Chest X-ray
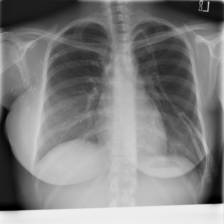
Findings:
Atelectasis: negative
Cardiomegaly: negative
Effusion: negative
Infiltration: negative
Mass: negative
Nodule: negative
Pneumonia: negative
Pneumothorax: negative
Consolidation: negative
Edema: negative
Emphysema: negative
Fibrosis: negative
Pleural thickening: negative
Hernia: negative